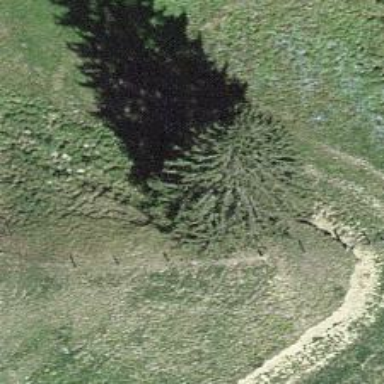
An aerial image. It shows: Single tag "natural: tree."